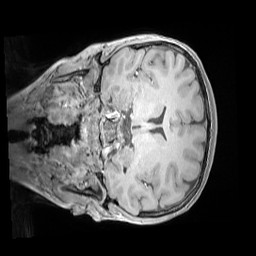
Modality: MP2RAGE
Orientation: coronal
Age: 11
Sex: male
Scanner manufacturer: siemens
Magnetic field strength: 3 T
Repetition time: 4 s
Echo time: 0.00303 s